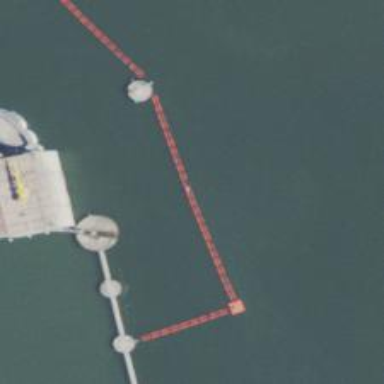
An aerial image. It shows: Floating barrier on the waterway.